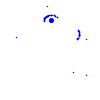
Particle: electron